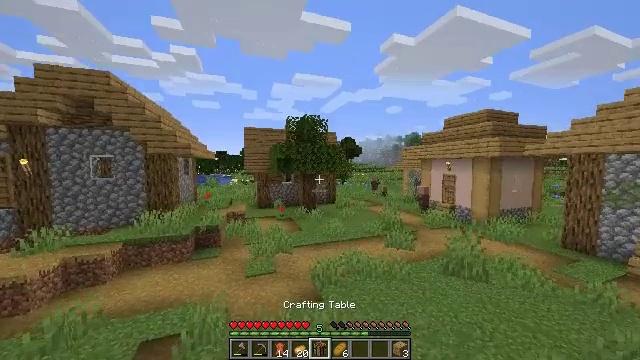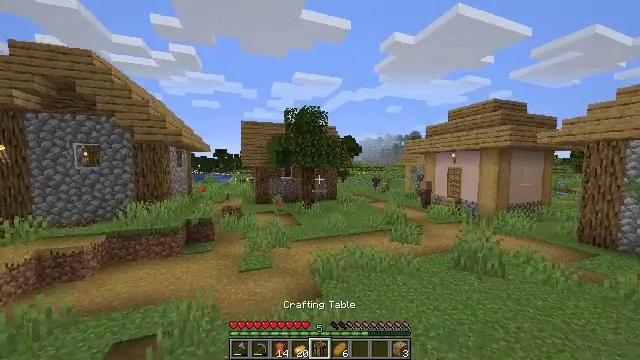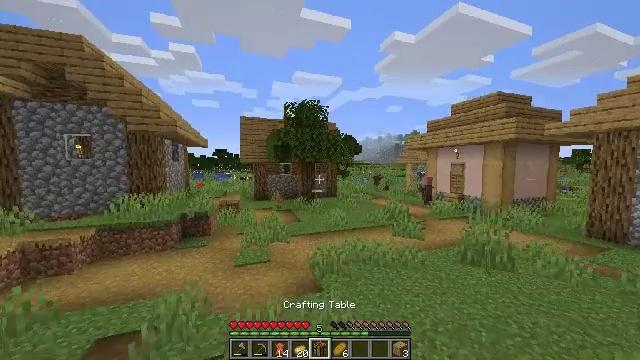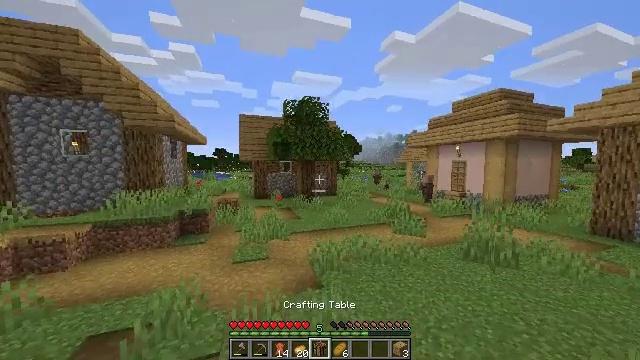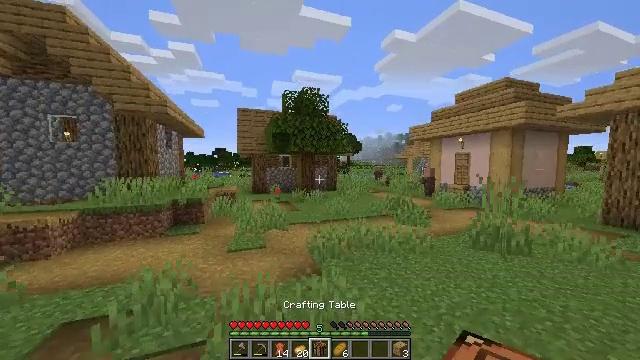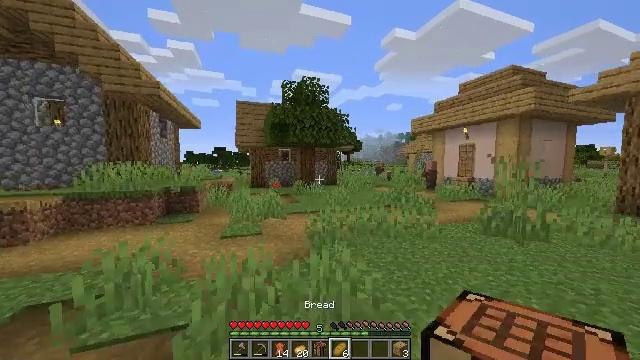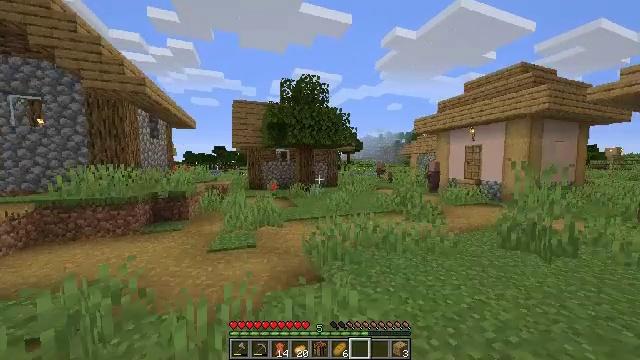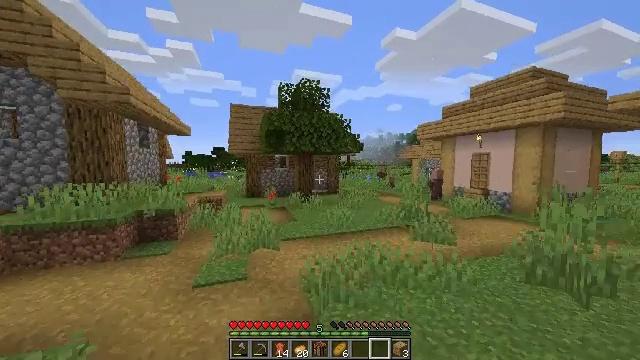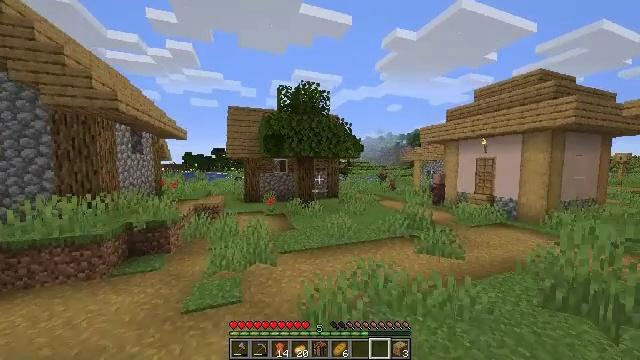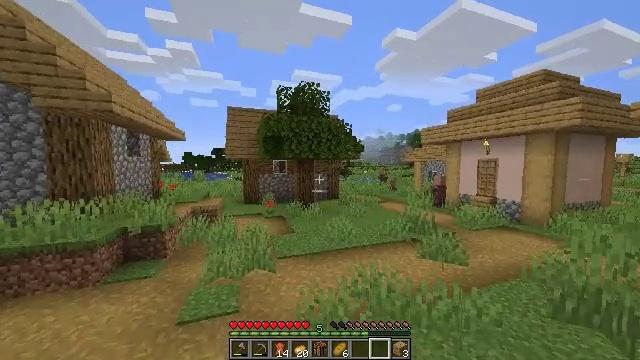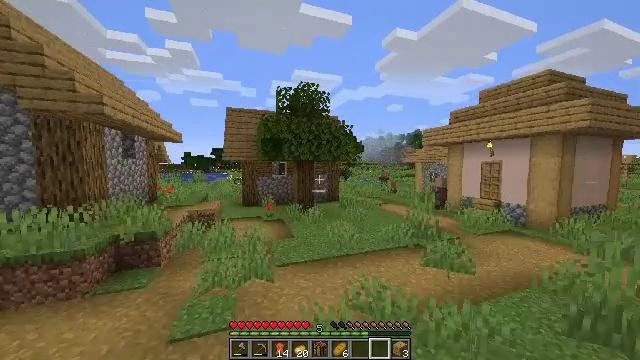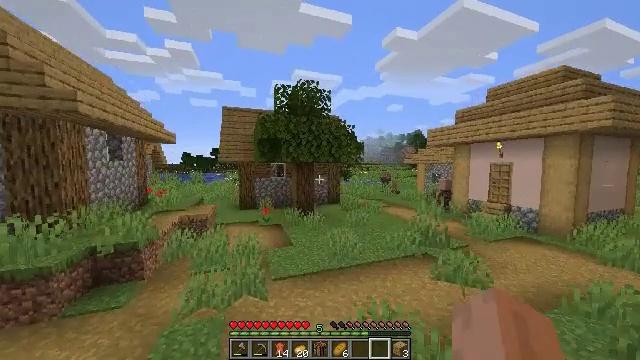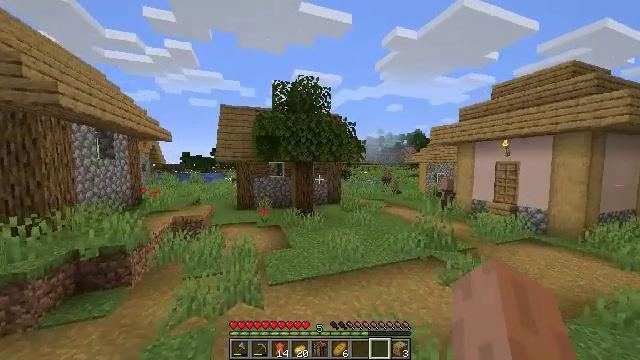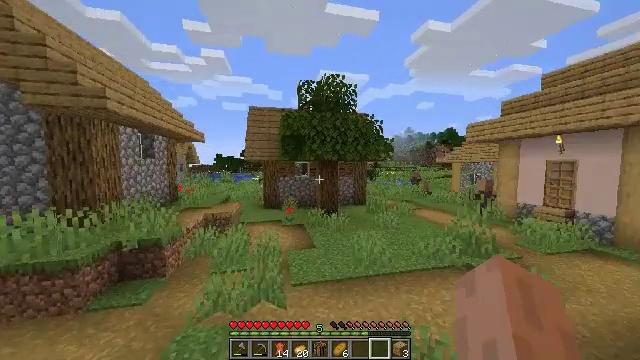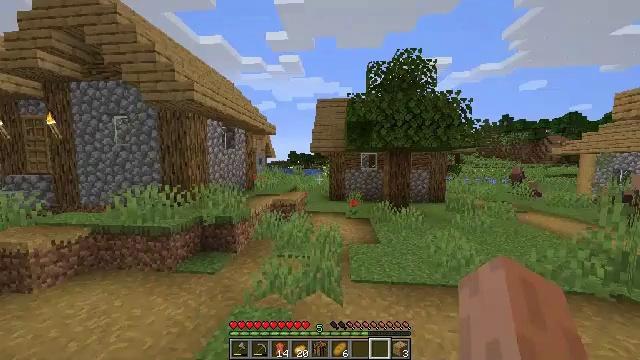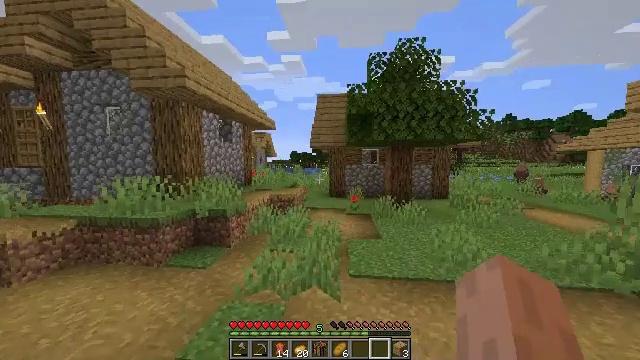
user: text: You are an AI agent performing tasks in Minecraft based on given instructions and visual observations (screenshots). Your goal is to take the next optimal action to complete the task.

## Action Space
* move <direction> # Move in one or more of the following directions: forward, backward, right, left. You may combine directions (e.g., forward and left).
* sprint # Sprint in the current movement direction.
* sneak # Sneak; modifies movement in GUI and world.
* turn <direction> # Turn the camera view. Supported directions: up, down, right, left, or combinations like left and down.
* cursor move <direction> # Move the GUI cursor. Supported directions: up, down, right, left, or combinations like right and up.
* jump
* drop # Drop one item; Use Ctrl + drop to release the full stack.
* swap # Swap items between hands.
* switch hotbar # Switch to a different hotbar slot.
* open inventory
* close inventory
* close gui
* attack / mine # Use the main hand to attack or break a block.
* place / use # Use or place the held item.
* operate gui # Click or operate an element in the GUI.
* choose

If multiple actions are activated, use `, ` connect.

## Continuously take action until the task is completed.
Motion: motion action
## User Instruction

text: Gather the composter from your farm.
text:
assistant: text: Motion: move forward, sprint, jump
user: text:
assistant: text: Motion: move forward, sprint, jump
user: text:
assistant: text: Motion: move forward, sprint, jump
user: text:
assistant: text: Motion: move forward, sprint, jump
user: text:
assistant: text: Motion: move forward, sprint, jump
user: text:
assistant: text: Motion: move forward, sprint, jump
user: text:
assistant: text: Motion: move forward, sprint, jump
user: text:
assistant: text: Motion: move forward, sprint, jump
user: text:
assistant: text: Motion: move forward, sprint, jump
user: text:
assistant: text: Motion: move forward, sprint, jump
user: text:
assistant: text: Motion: move forward, sprint, jump
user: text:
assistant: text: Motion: move forward, sprint, jump
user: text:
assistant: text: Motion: move forward, sprint, turn left, jump
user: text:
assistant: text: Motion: move forward, sprint, turn left, jump
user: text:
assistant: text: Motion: move forward, sprint, jump
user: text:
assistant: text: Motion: move forward, sprint, jump
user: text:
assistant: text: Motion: move forward, sprint, jump
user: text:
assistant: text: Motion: move forward, sprint, jump
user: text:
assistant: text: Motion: move forward, sprint, jump
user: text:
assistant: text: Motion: move forward, sprint, turn left, jump
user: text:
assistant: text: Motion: move forward, sprint, turn left, jump
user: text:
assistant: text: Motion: move forward, sprint, turn left and down, jump
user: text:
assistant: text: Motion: move forward, sprint, turn left and down, jump
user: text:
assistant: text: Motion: move forward, sprint, jump
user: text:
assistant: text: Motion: move forward, sprint, jump
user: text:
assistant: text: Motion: move forward, sprint, jump
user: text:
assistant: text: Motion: move forward, sprint, jump
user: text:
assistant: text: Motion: move forward, sprint, jump
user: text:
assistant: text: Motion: move forward, sprint, jump
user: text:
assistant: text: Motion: move forward, sprint, turn left, jump